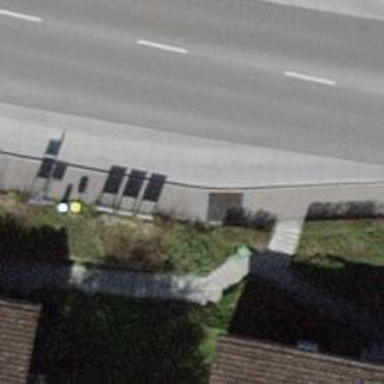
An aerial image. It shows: Platform for public transport is situated by the road.